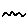
Label: zigzag